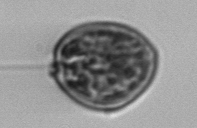
Label: Prorocentrum